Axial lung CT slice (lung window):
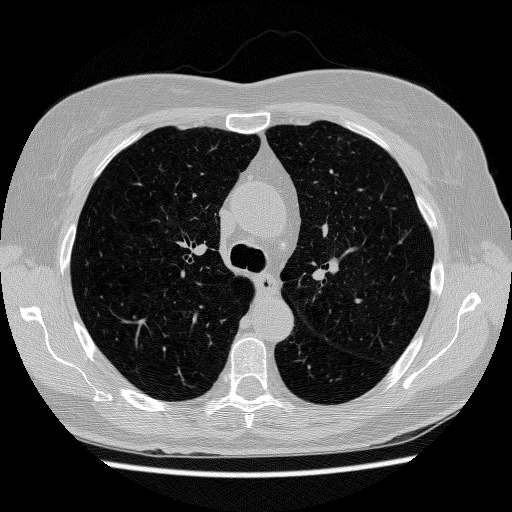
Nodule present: no